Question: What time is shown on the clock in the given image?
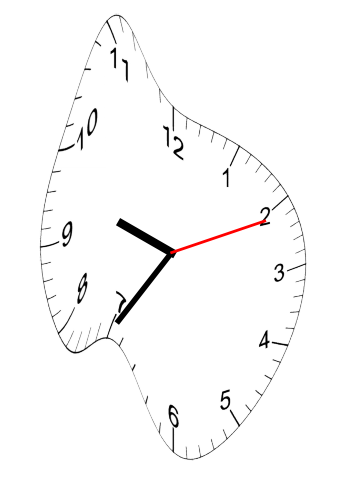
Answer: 09:35:11